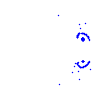
Particle: proton